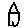
Label: house